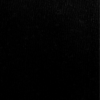
Label: dusty